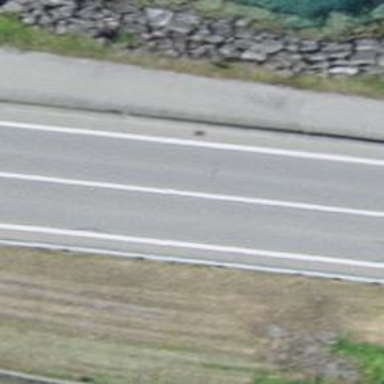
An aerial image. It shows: Primary road with asphalt surface.